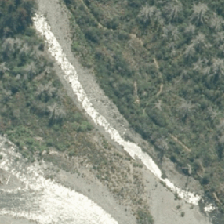
Land cover: indigenous_forest